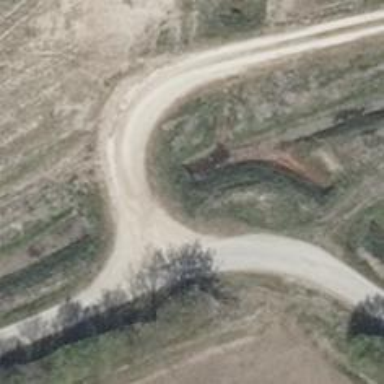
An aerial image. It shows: Culvert tunnel.